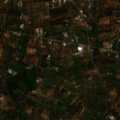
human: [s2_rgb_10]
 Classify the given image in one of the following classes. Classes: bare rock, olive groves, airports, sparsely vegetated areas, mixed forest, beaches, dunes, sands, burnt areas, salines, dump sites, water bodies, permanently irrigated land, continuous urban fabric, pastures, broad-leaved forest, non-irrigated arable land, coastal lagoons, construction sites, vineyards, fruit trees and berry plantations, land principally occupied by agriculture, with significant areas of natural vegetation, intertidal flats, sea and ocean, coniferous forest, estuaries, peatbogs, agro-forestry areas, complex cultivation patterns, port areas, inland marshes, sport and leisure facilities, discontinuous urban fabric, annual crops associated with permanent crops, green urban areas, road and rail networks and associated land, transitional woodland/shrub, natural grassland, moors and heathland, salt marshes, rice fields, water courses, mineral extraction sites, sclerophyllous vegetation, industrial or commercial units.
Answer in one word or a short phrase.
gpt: fruit trees and berry plantations, olive groves, complex cultivation patterns